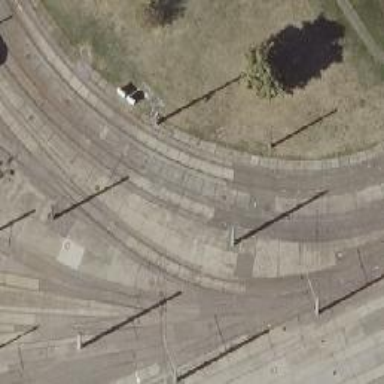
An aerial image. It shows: Tram railway yard with electrified contact lines.